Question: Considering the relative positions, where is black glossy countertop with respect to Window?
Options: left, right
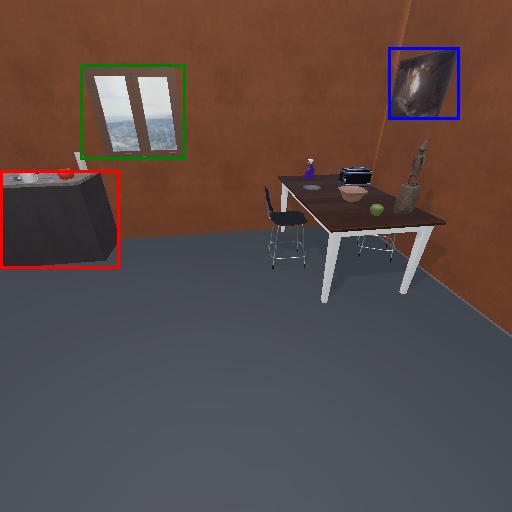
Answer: left